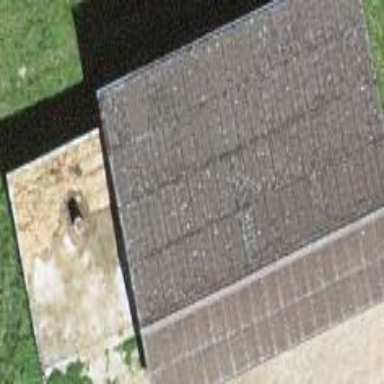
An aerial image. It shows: Shed.